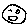
Label: smiley face